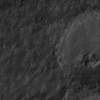
Atmospheric dust classification: not_dusty